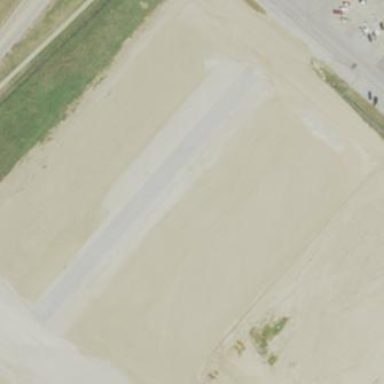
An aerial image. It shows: Apron at the airport.